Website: bh-photo
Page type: customer-info-address
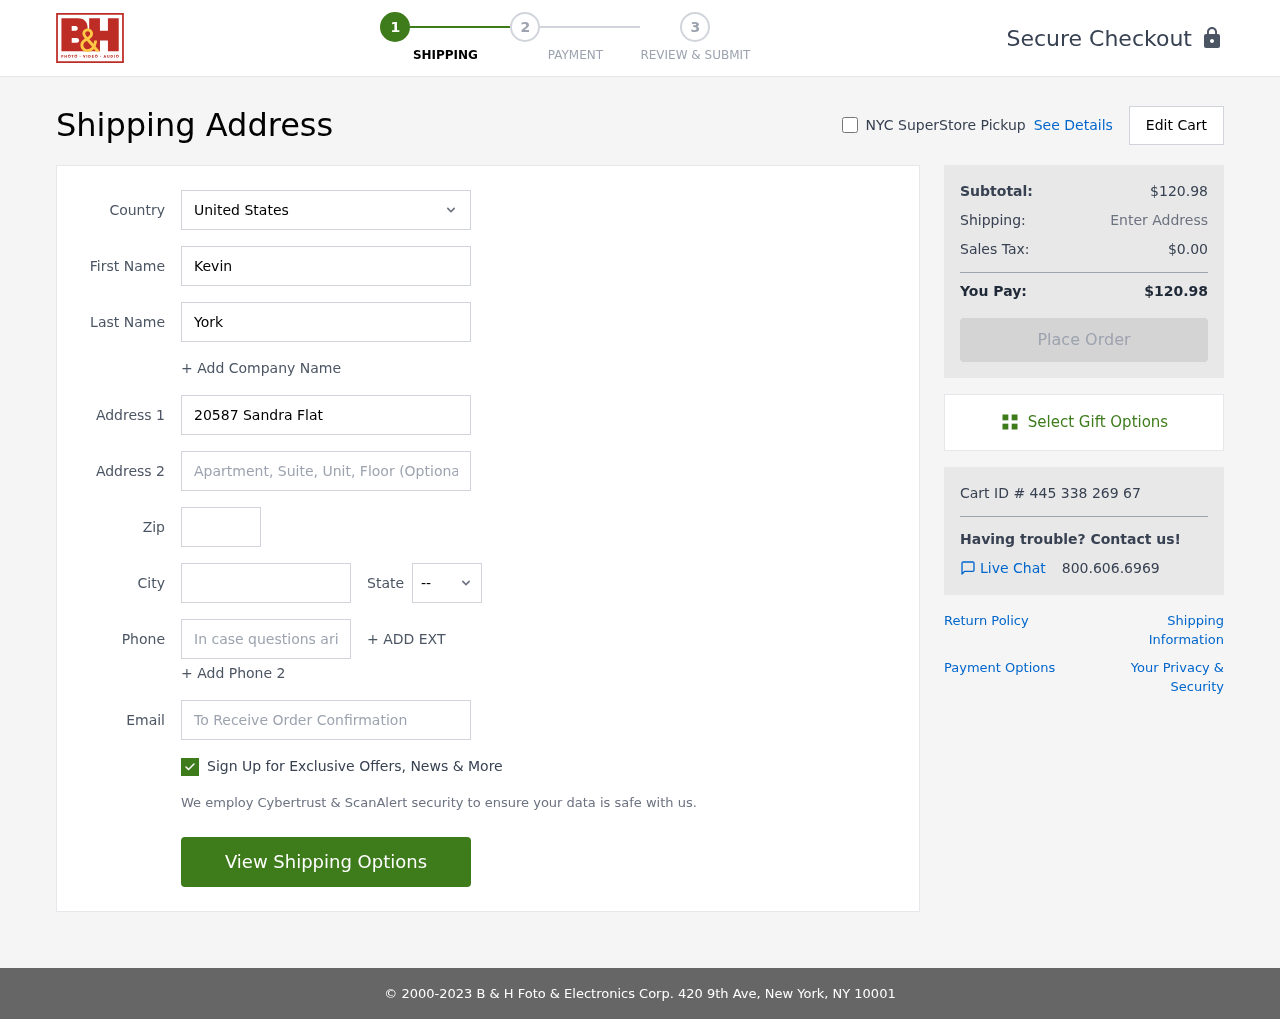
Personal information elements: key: PII_CITY
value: Port Steve
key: PII_COUNTRY
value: United States
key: PII_EMAIL
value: kyork@yahoo.com
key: PII_FIRSTNAME
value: Kevin
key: PII_LASTNAME
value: York
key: PII_PHONE
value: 9326150441
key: PII_POSTCODE
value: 21218
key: PII_STATE_ABBR
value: IL
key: PII_STREET
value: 20587 Sandra Flat
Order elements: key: ORDER_SUBTOTAL
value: $120.98
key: ORDER_TAX
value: $0.00
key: ORDER_TOTAL
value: $120.98
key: ORDER_ID
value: Cart ID # 445 338 269 67